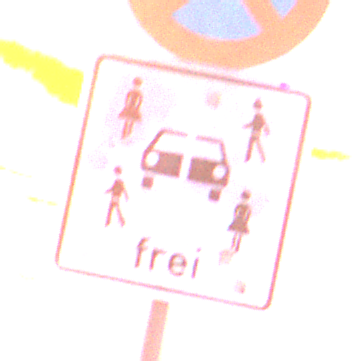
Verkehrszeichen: CarsharingfahrzeugeFrei
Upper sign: AbsolutesHalteverbot
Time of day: SunriseSunset
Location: Outdoor (Urban)
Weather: PartlyCloudy
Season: NotSpecified
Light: Natural